Chest X-ray. View position: PA
Patient age: 21
Patient sex: F
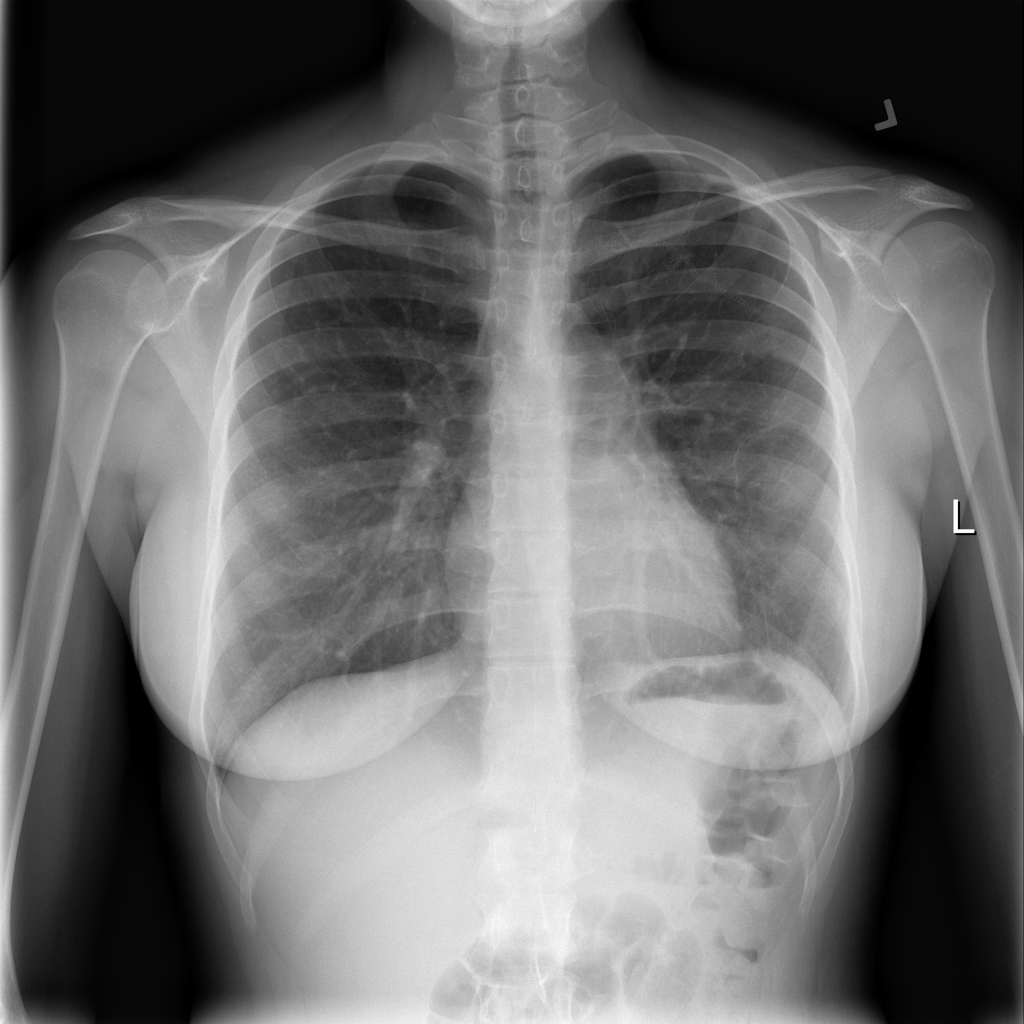
Finding: Pneumothorax